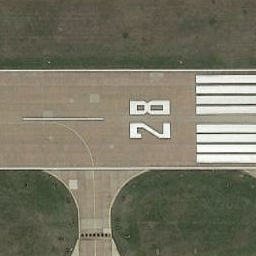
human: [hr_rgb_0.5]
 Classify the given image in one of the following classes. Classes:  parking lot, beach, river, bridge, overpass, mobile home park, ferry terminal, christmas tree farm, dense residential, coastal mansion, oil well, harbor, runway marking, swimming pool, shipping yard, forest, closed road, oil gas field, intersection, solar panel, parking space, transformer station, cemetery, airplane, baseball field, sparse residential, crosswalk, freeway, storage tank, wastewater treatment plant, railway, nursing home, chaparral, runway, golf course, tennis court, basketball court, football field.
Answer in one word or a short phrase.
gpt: runway